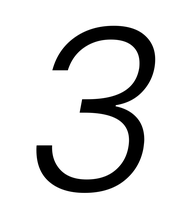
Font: Poppins-LightItalic